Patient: sex M, age 69
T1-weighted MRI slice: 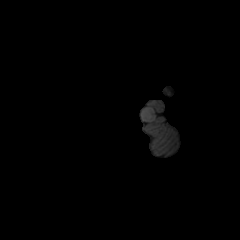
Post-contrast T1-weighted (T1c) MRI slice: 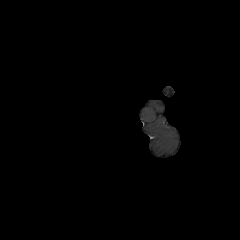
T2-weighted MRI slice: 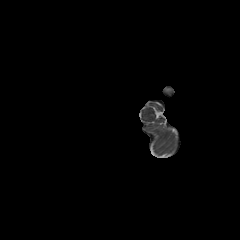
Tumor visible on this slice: no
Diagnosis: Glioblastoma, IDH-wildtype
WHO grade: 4